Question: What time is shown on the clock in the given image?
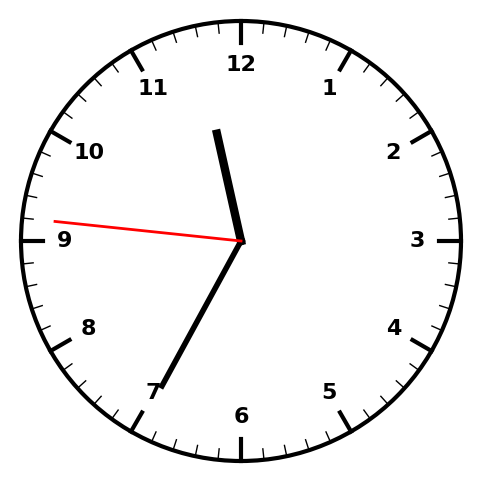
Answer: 11:34:46